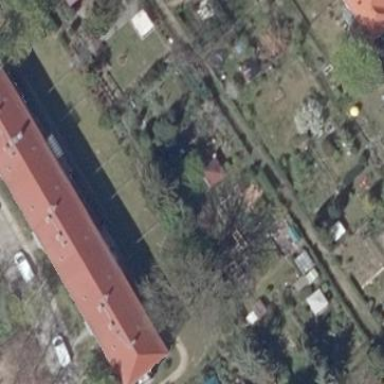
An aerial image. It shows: Historic building with apartments. It has hipped roof made of red roof tiles.